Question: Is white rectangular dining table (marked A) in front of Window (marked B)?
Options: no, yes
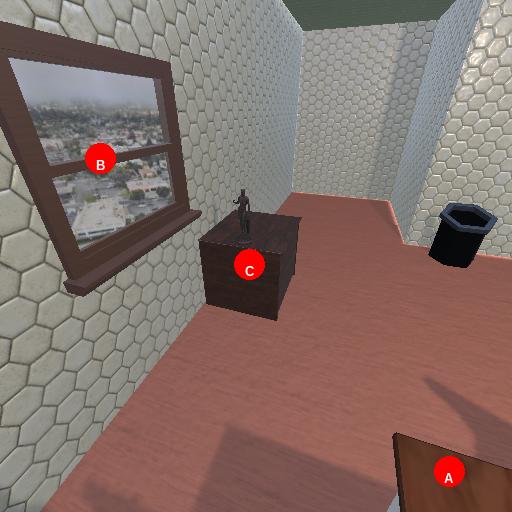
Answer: no